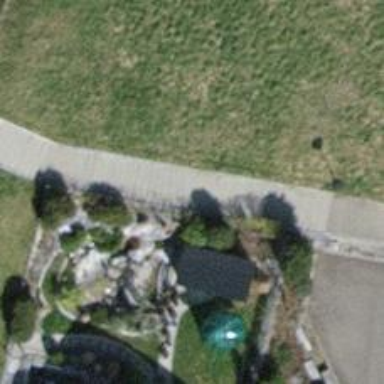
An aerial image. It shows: Gravel path with steps.